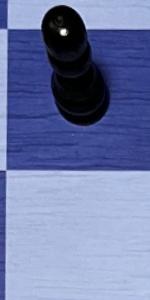
Label: Empty